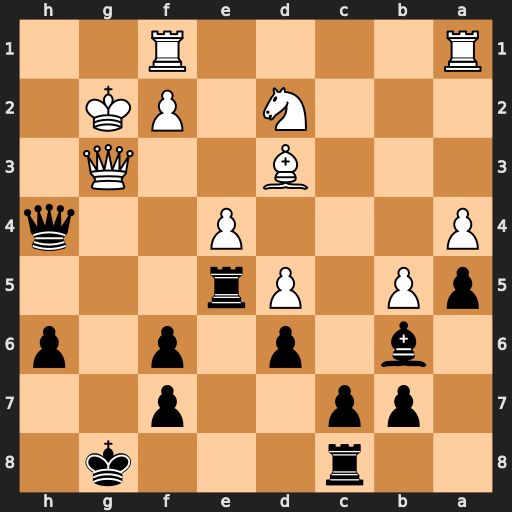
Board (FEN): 2r3k1/1pp2p2/1b1p1p1p/pP1Pr3/P3P2q/3B2Q1/3N1PK1/R4R2
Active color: b
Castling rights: -
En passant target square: -
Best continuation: Rg5 Nf3 Rxg3+